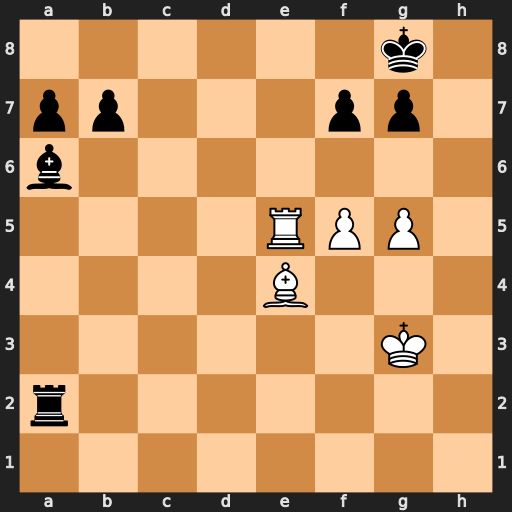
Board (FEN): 6k1/pp3pp1/b7/4RPP1/4B3/6K1/r7/8
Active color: w
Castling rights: -
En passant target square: -
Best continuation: Re8+ Kh7 g6+ fxg6 fxg6+ Kh6 Kg4 Rg2+ Bxg2